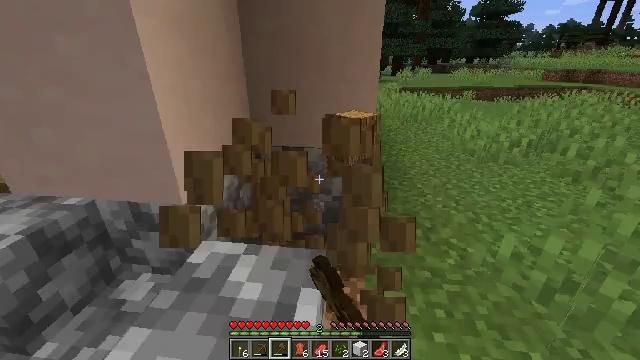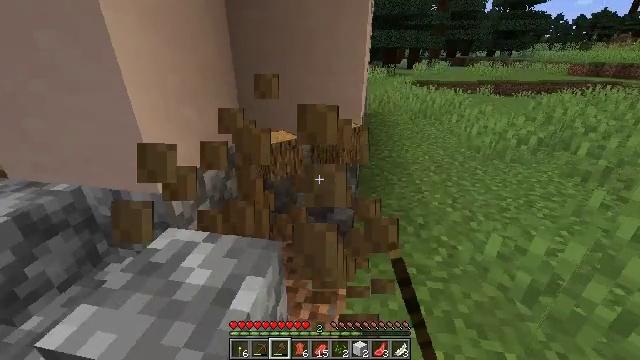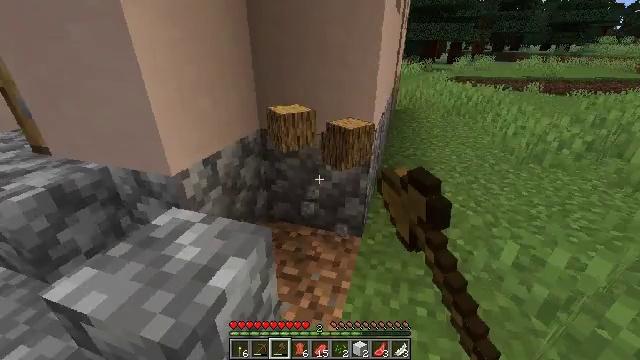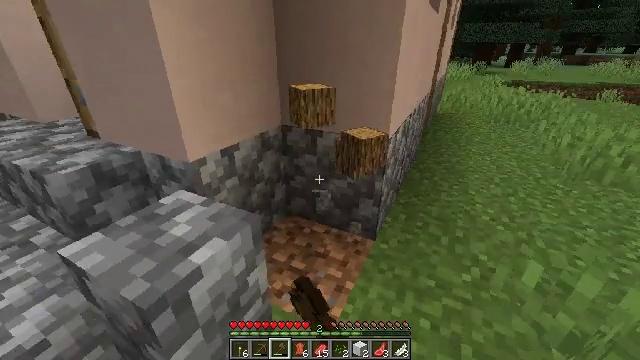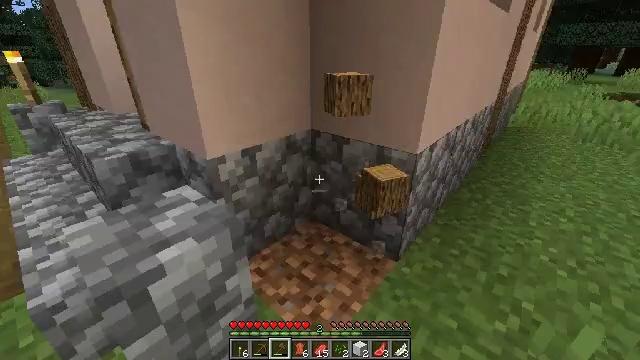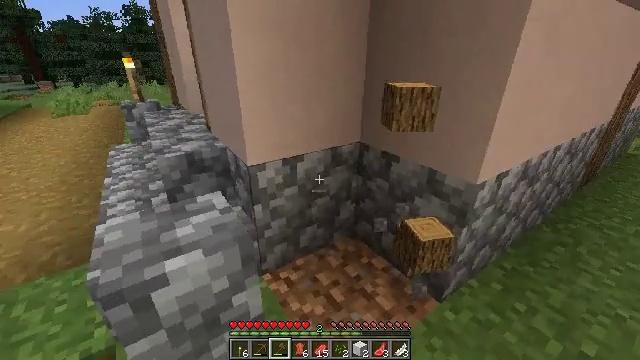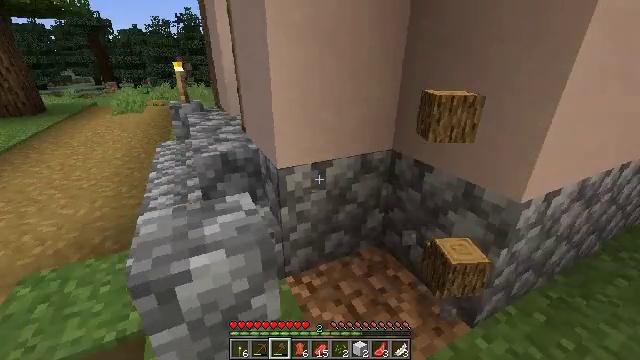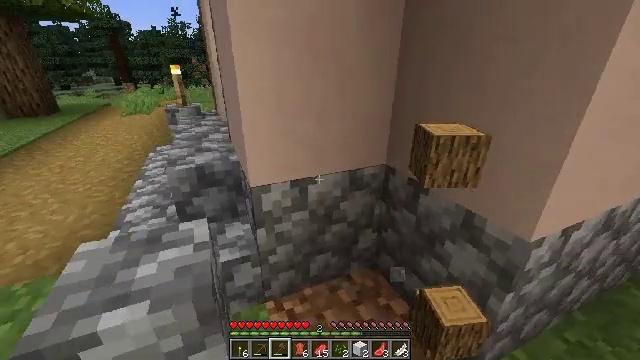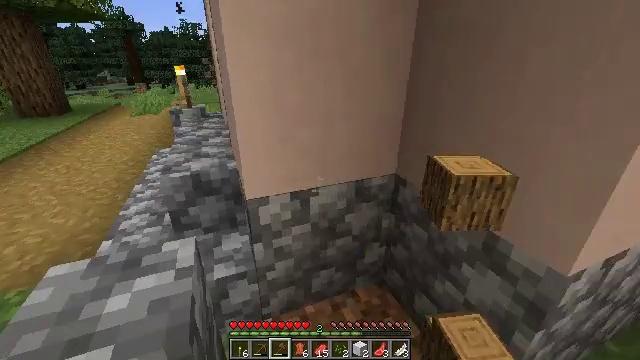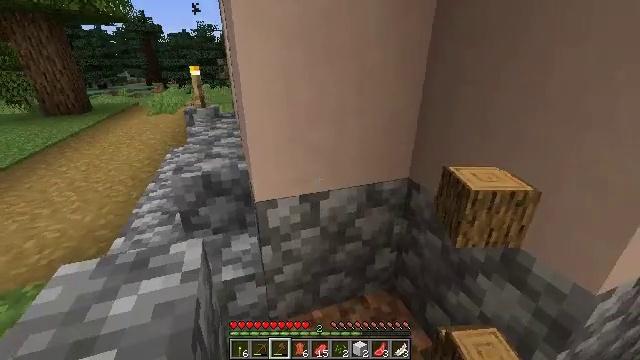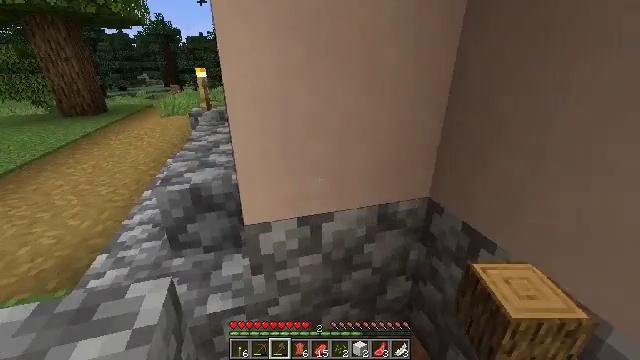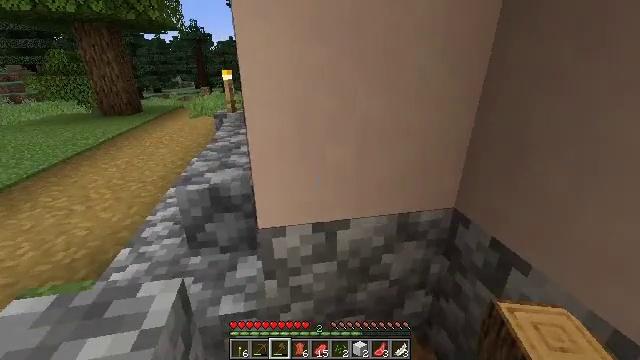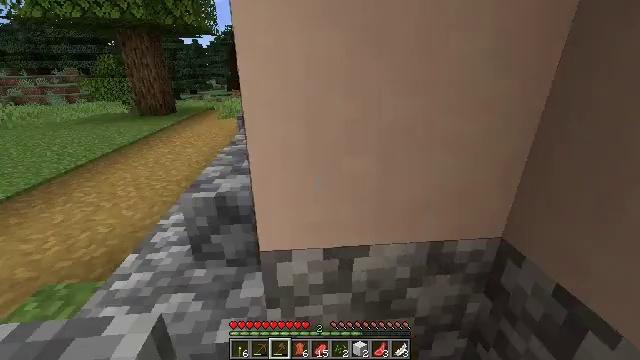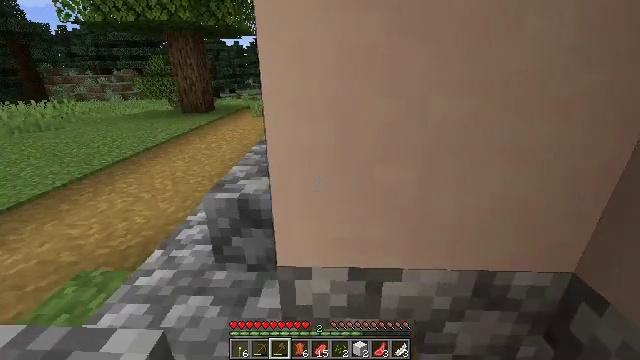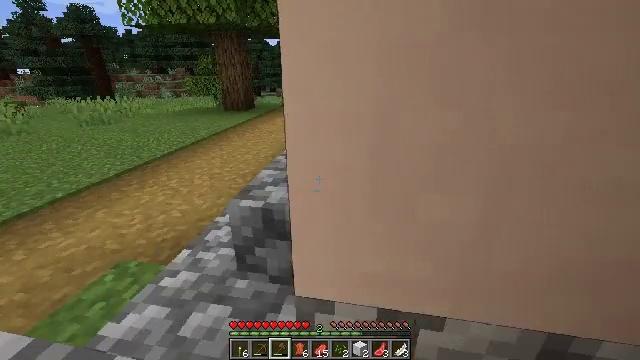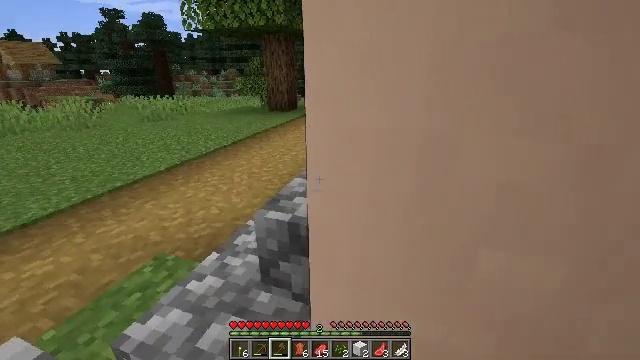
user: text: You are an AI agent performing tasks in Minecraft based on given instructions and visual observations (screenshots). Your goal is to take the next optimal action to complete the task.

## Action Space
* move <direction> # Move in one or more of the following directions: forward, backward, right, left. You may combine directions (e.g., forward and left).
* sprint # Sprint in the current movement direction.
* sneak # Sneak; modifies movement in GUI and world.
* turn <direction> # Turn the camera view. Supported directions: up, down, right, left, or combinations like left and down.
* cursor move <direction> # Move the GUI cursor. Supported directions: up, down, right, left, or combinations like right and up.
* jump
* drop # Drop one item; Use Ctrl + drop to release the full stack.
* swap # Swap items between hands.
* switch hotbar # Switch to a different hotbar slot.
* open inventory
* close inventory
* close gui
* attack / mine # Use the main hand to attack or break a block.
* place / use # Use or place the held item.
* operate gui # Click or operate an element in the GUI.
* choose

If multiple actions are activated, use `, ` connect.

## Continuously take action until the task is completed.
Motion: motion action
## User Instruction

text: Remove the torch from its spot.
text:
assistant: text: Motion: move right, turn left and down, attack / mine
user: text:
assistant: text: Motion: move right, turn left and down, attack / mine
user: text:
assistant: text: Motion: move forward and move right, turn left
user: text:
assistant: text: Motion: move forward and move right, turn left
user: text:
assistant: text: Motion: move forward and move right, turn left
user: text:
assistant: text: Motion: move forward and move right, turn left
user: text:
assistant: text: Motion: move forward, turn left
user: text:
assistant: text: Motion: move forward, turn left
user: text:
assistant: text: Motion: move forward, turn left
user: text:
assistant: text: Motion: move forward, turn left
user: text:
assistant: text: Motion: move forward, turn left
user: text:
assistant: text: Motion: move forward, turn left
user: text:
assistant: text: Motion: move forward, turn left
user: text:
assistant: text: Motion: move forward, turn left
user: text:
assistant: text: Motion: move forward, turn left
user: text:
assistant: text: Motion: move forward and move left, turn left
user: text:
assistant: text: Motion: move left, turn left and up
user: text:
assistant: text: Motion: move left, turn up
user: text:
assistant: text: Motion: move left
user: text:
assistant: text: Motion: move left
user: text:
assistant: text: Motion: move left
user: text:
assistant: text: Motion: move left
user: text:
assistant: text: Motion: move left
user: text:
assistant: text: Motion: move left, turn up
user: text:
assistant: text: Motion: move left, turn right and up
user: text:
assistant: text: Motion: move left, turn right and up
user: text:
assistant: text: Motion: move forward and move left, turn right
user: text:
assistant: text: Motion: move forward and move left, turn right
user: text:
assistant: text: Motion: move forward and move left, turn right
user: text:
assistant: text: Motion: move forward and move left, turn right